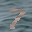
Label: 7